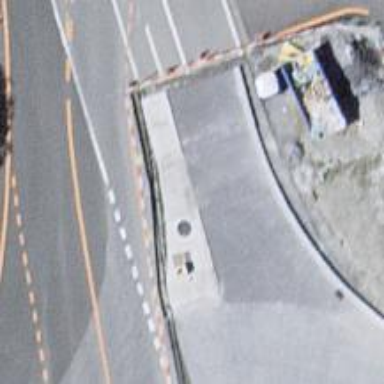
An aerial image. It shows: Unmarked crossing with pedestrian island.